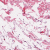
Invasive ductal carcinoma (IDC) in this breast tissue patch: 0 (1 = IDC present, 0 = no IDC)